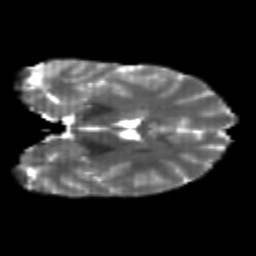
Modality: T2w
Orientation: coronal
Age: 21
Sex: female
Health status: healthy
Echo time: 0.074 s